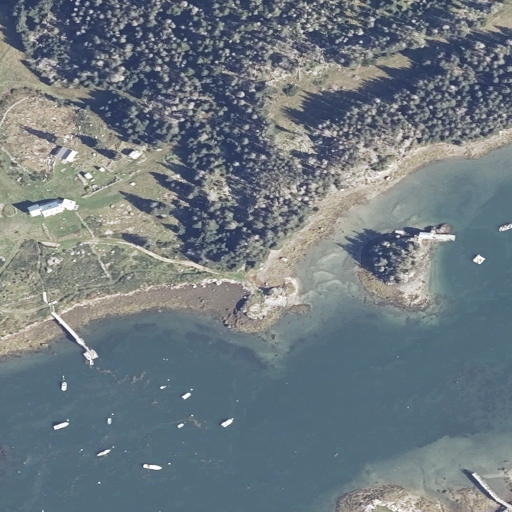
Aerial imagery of island in Maine named Moxie Island containing open water, evergreen forest, grassland, herbaceous wetlands, woody wetlands, medium intensity development, open development, low intensity development, and barren land